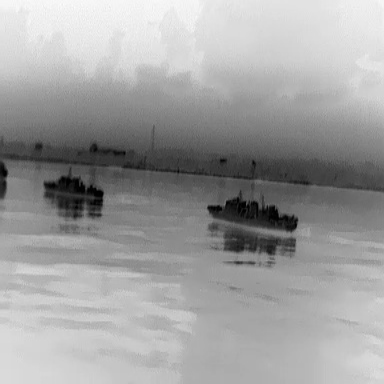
There are two warships in the infrared image.